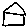
Label: house